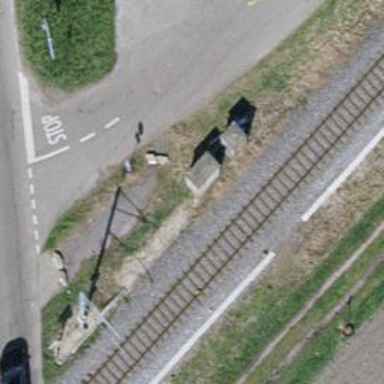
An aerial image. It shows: Block barrier.